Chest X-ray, AP view. Patient: 40 years old, sex F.
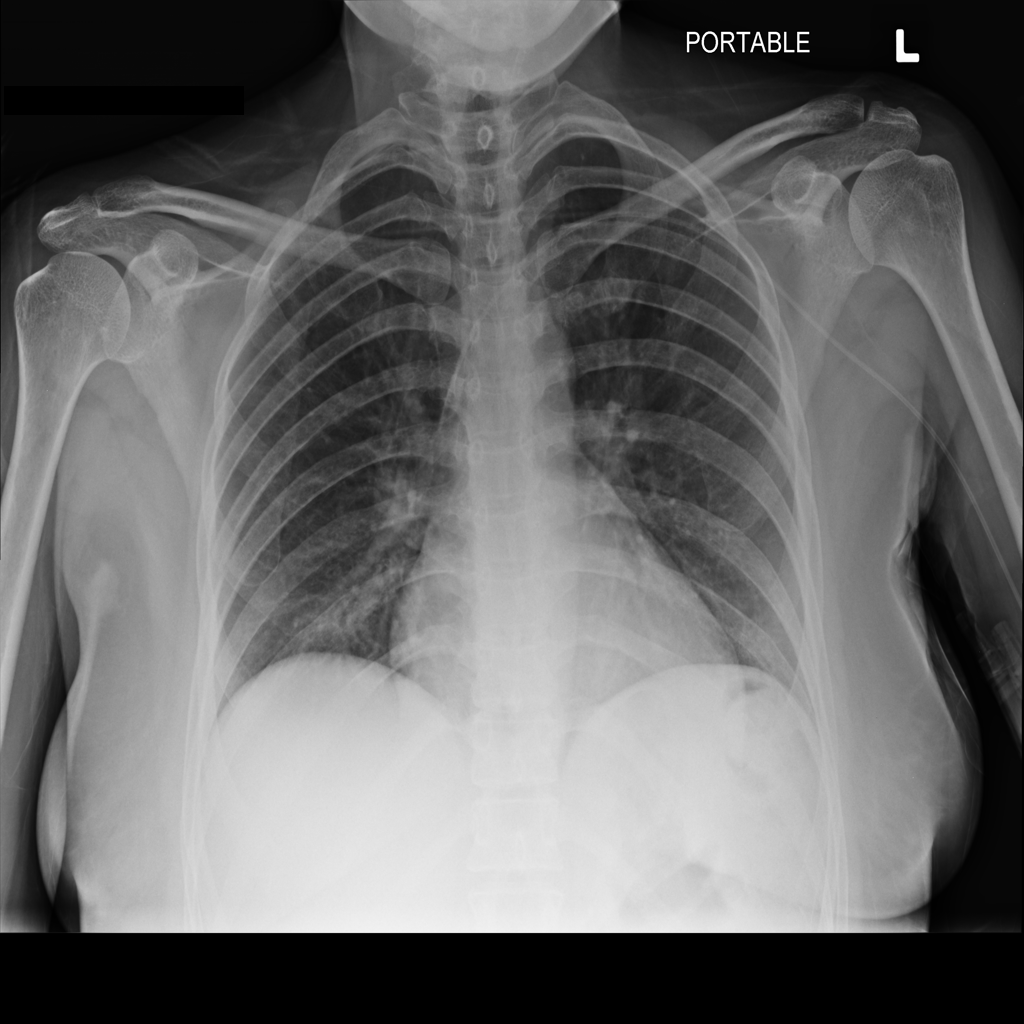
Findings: No Finding